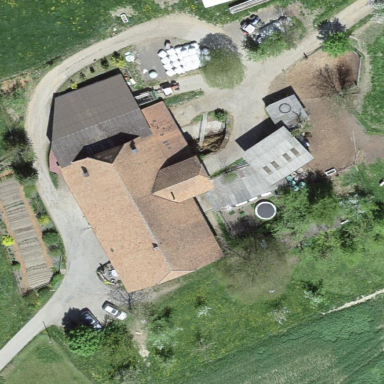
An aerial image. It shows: Farmyard area.